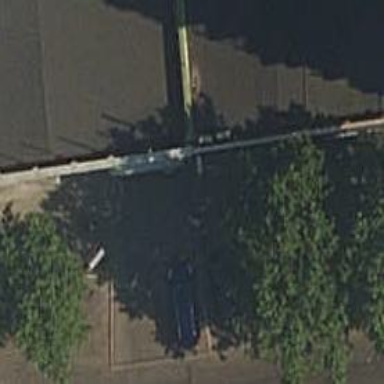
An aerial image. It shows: Parking entrance.